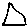
Label: triangle